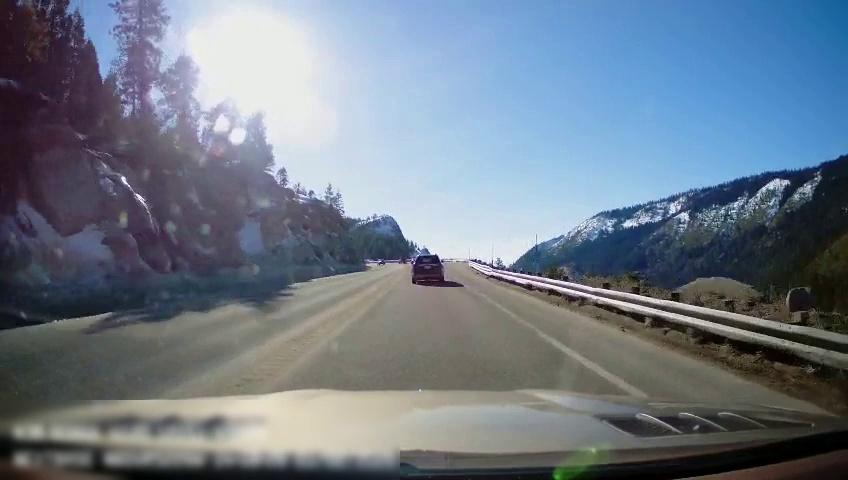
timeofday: Day
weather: Sunny
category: Drivable Space
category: Vehicles | SUV
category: Lanes | Current Lane